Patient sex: F
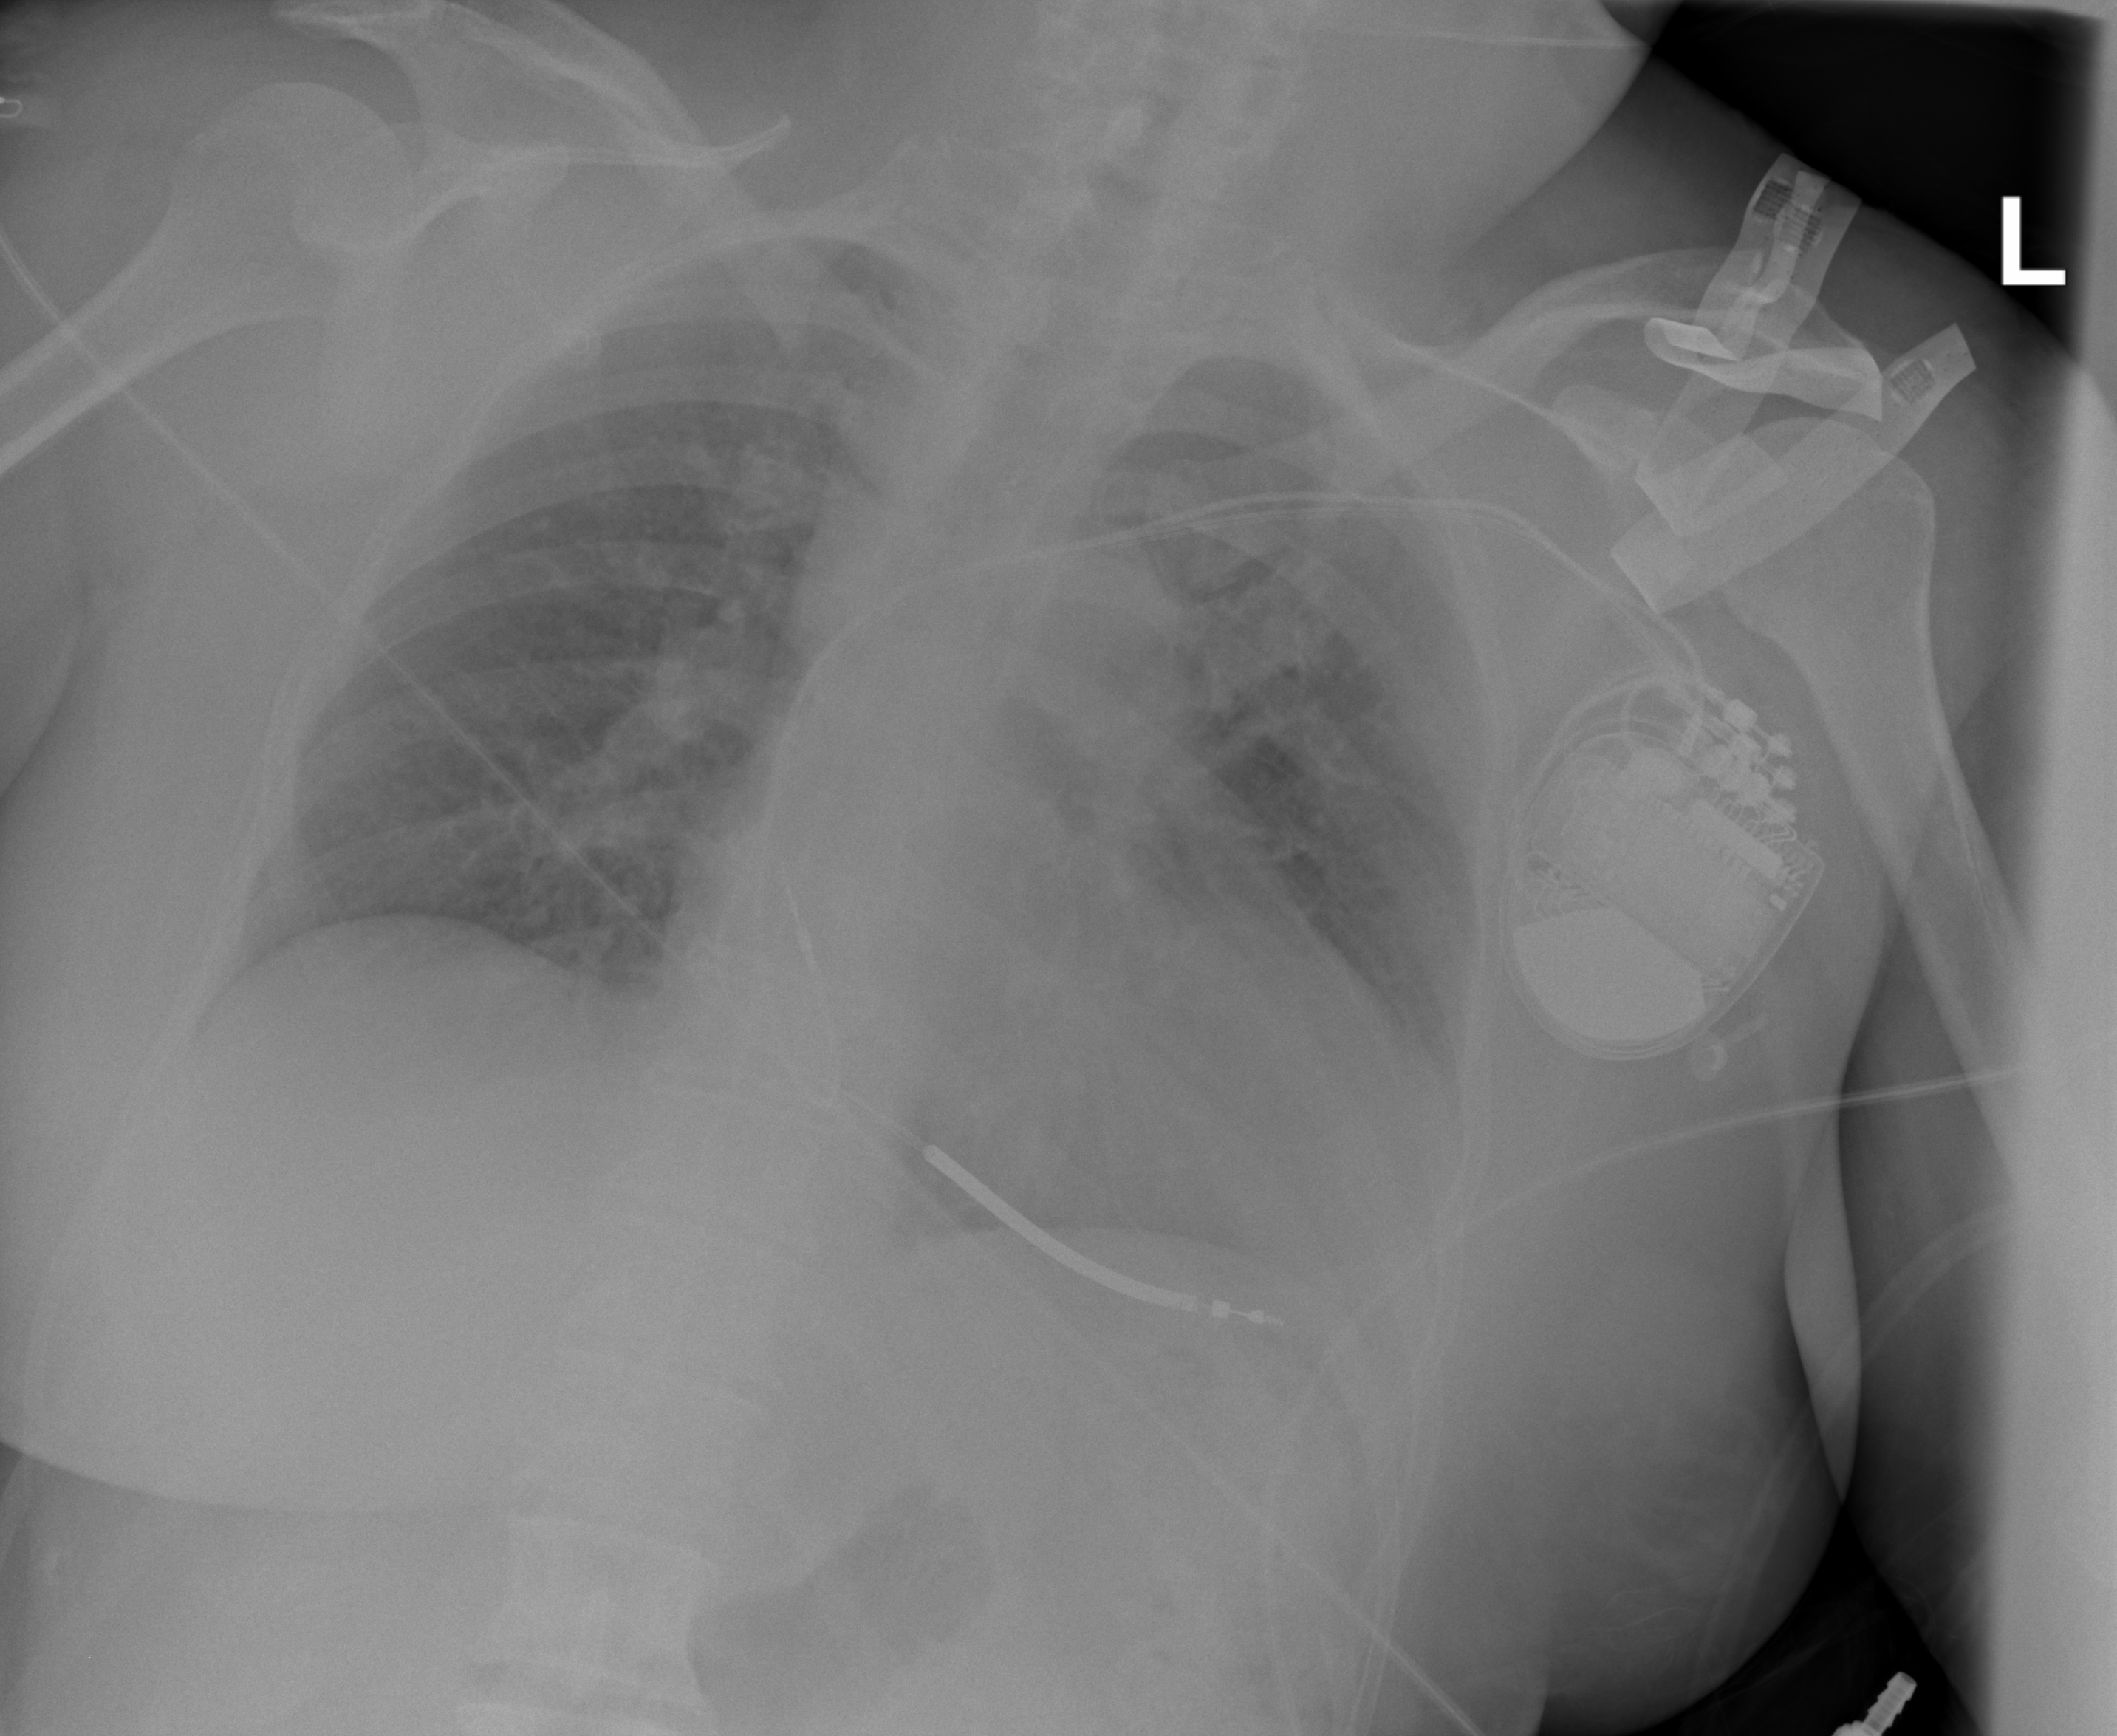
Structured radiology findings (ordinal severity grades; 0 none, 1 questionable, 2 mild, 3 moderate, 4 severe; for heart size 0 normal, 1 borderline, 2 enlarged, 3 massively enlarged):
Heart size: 2
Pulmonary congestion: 2
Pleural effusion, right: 0
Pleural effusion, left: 2
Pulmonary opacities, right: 0
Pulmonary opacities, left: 0
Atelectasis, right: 0
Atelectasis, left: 2